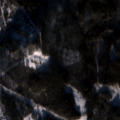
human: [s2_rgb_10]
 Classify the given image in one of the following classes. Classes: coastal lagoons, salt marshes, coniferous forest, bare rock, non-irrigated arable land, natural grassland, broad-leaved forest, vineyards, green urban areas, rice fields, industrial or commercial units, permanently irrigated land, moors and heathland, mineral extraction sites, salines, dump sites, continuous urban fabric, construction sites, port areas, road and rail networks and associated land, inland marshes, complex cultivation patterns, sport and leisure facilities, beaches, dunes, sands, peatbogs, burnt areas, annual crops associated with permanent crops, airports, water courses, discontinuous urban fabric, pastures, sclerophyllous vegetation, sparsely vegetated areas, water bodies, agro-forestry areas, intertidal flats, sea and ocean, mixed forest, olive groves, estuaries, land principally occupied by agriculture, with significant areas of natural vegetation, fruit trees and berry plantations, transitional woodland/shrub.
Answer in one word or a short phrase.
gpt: discontinuous urban fabric, coniferous forest, mixed forest